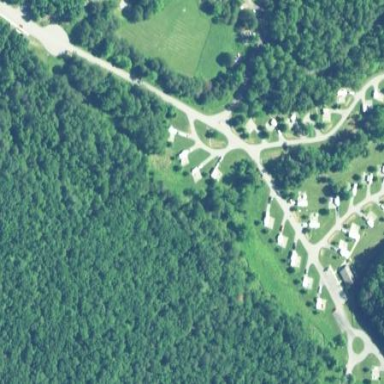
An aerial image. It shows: Campsite with tents and caravans available. The campsite also has sanitary dump station.